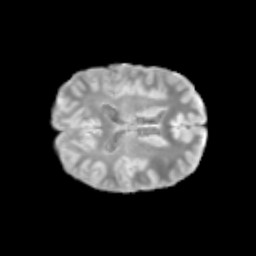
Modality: T2w
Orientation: axial
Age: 12
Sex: male
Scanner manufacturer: siemens
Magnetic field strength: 3 T
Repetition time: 3.8 s
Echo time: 0.07 s